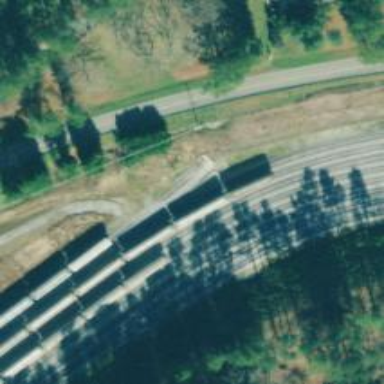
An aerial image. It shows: Spur railway track used for agricultural freight transport.